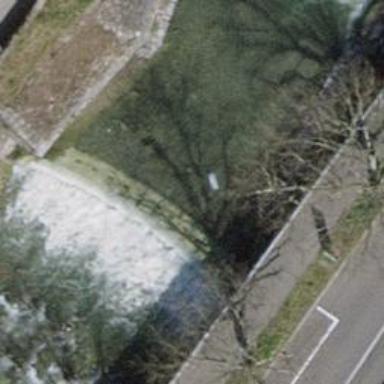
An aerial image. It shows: Weir along the waterway.